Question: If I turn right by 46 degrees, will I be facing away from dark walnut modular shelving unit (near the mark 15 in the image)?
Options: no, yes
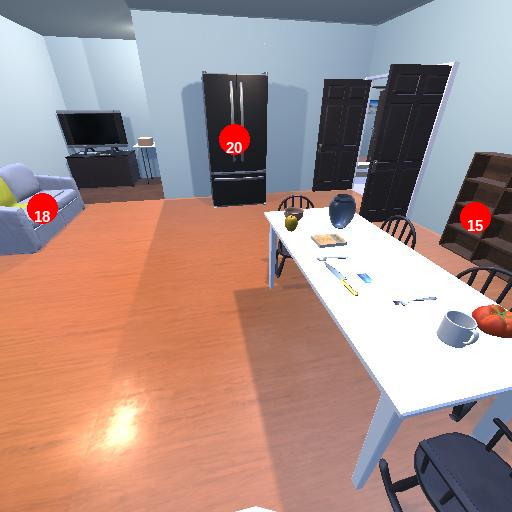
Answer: no